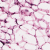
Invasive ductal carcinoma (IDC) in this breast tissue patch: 0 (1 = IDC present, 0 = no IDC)